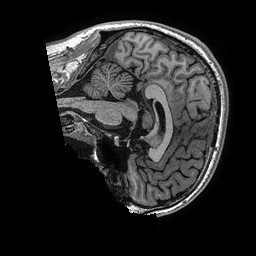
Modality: T1w
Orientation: sagittal
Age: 32
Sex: male
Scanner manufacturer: ge
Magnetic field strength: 3 T
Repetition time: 0.006952 s
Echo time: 0.00292 s